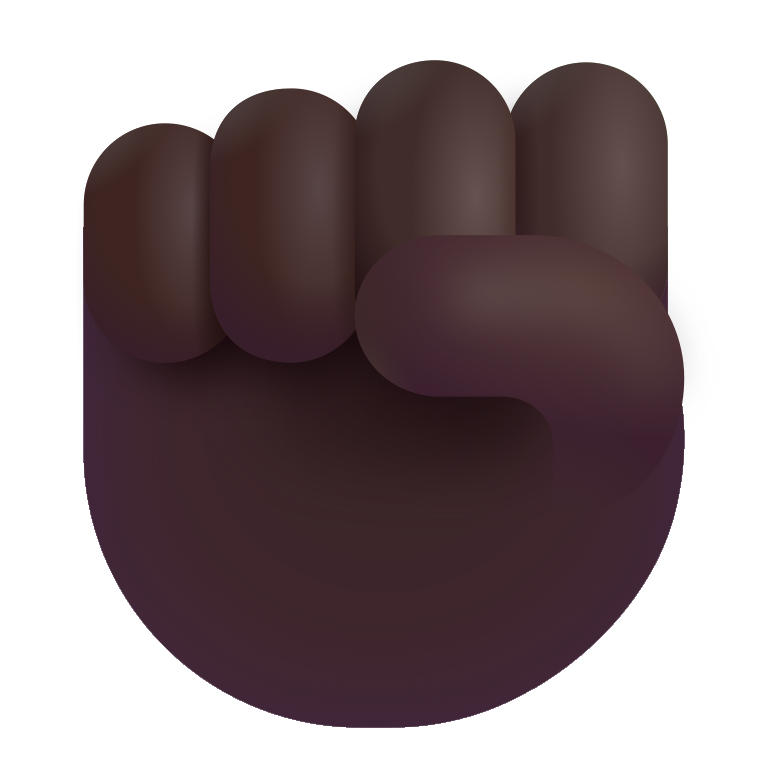
raised fist color dark